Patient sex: M
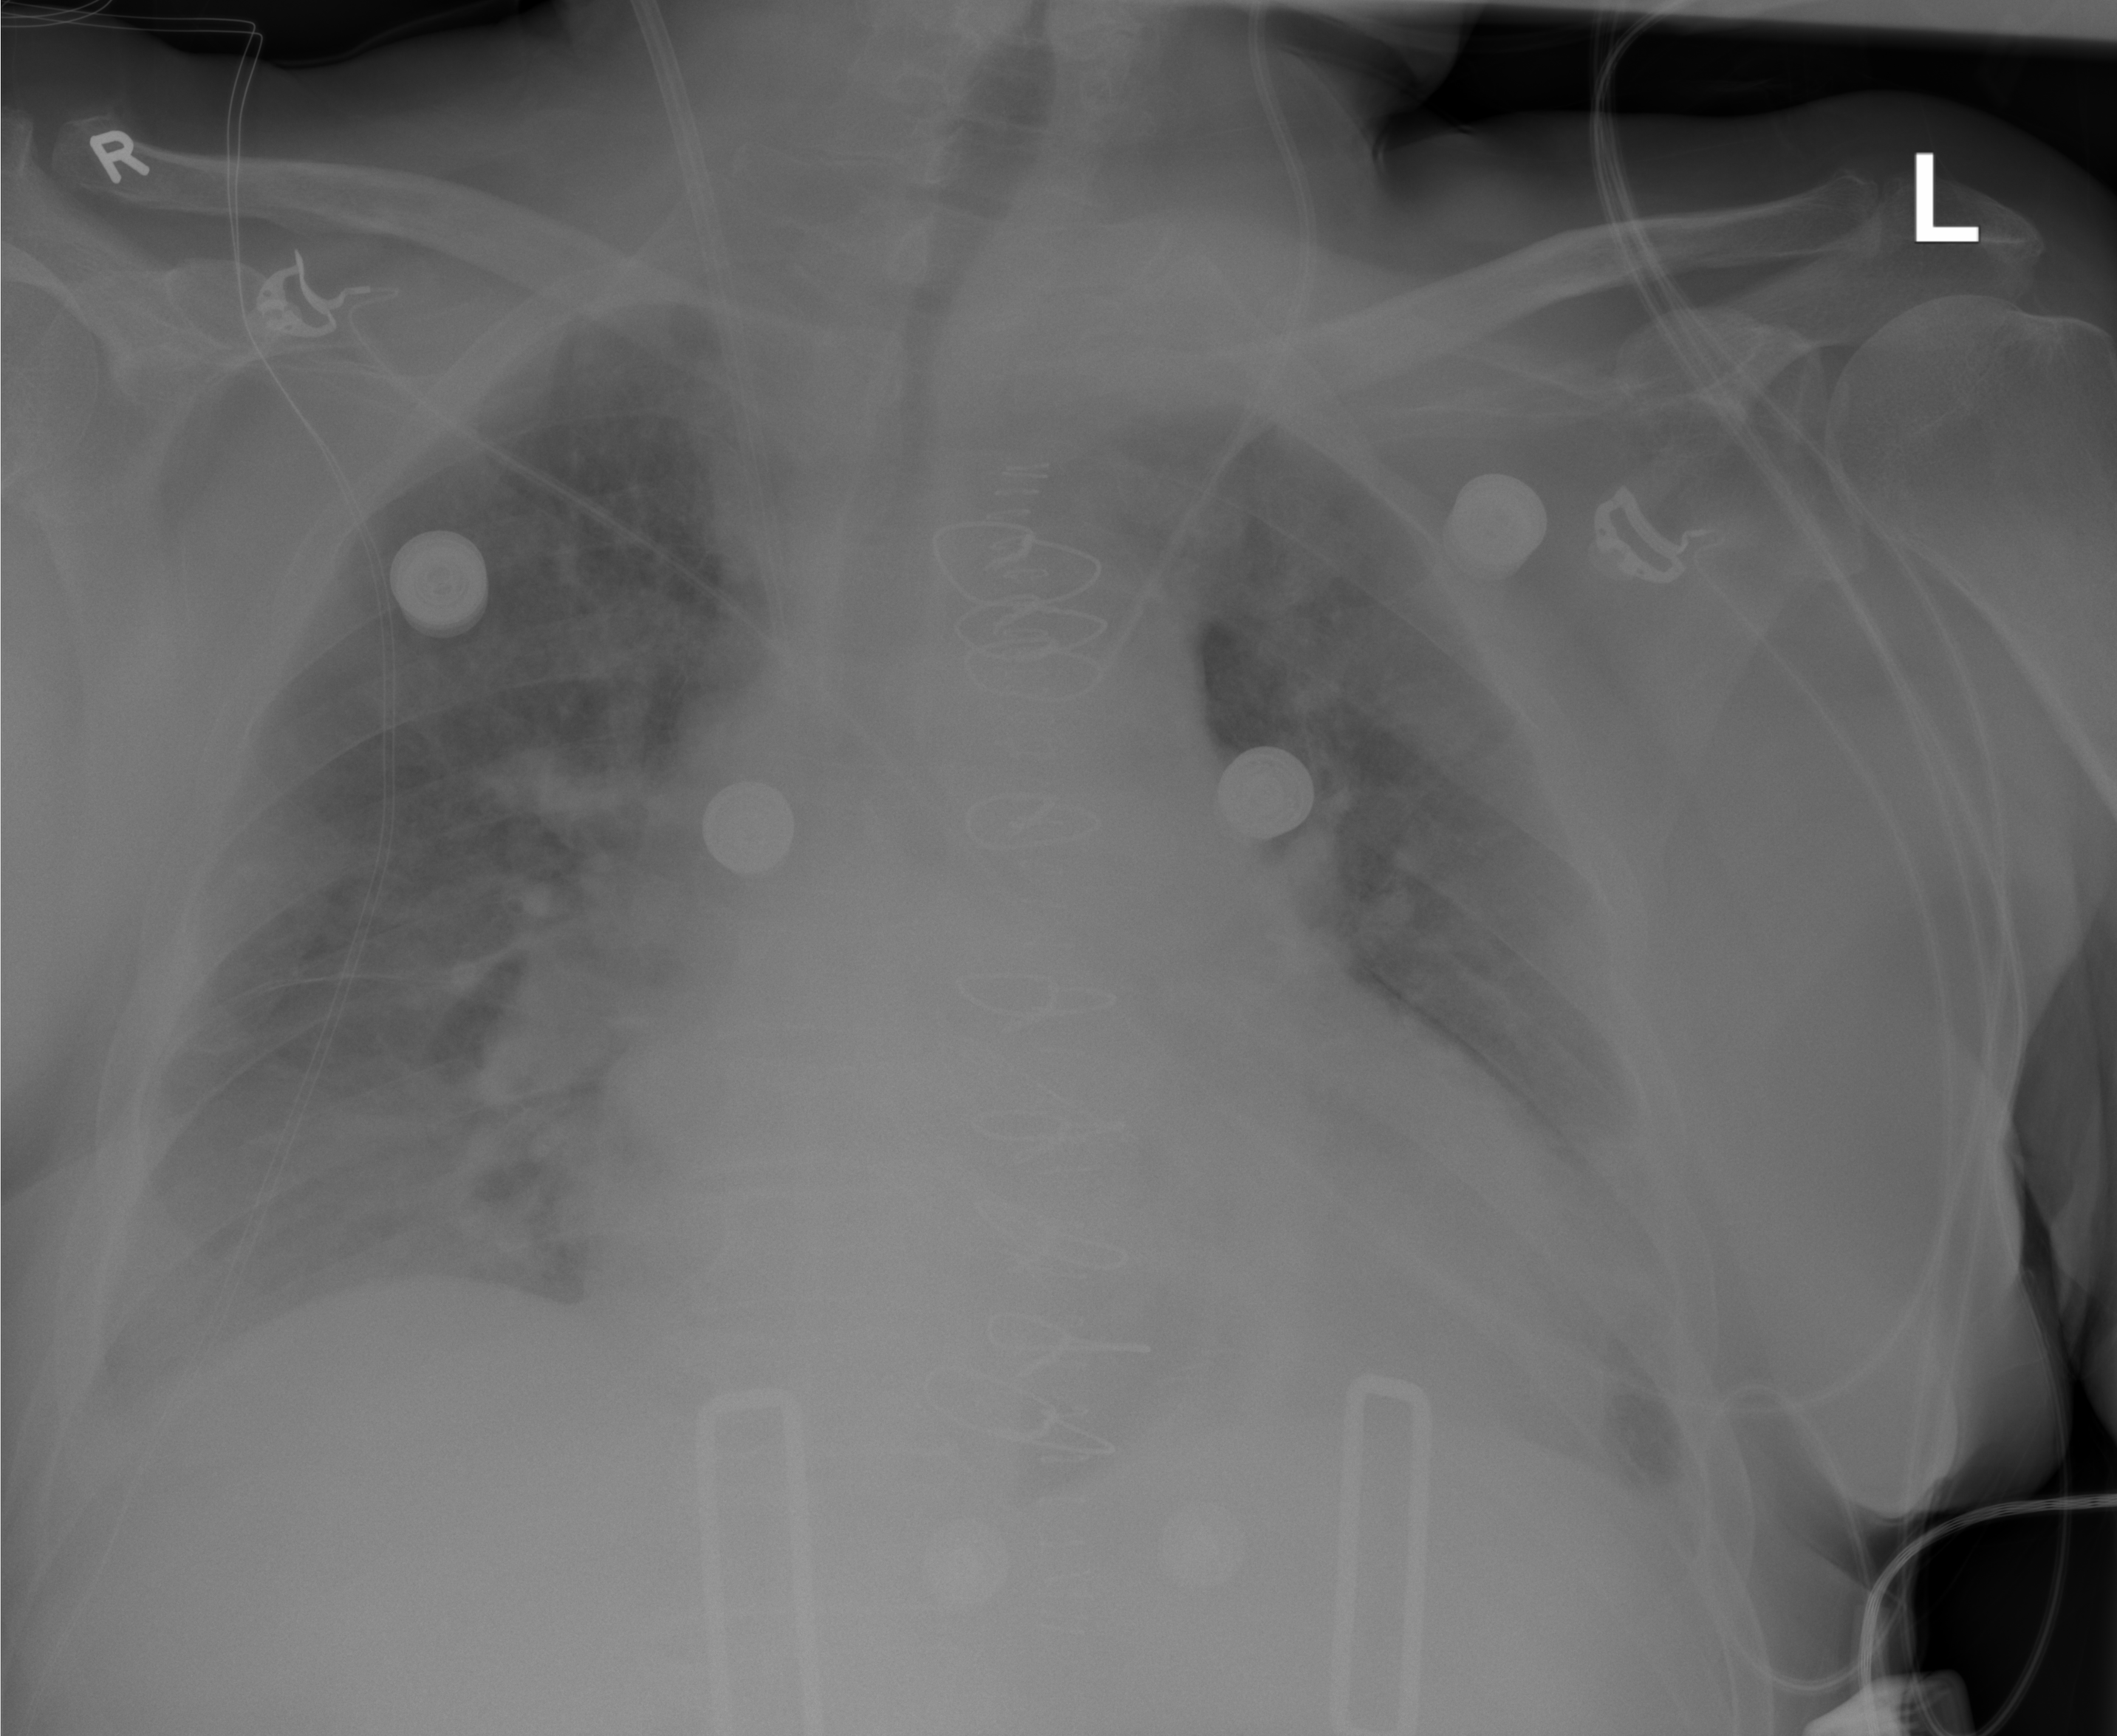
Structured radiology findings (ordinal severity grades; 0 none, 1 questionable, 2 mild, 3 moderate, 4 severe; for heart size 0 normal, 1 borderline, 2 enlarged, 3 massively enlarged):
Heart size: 3
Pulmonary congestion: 3
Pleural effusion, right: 2
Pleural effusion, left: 2
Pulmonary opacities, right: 2
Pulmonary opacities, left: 2
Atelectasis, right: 3
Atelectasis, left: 2